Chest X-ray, AP view. Patient: 59 years old, sex F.
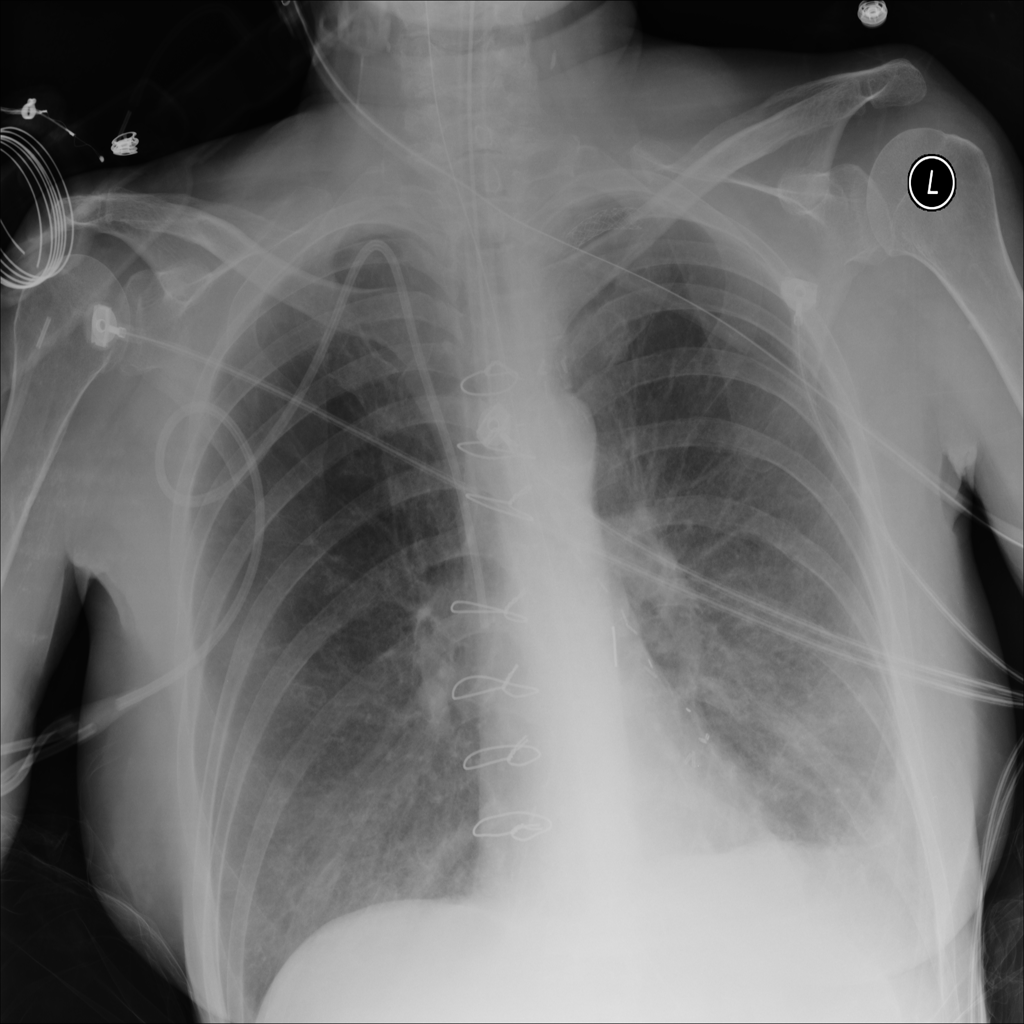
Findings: Effusion, Infiltration